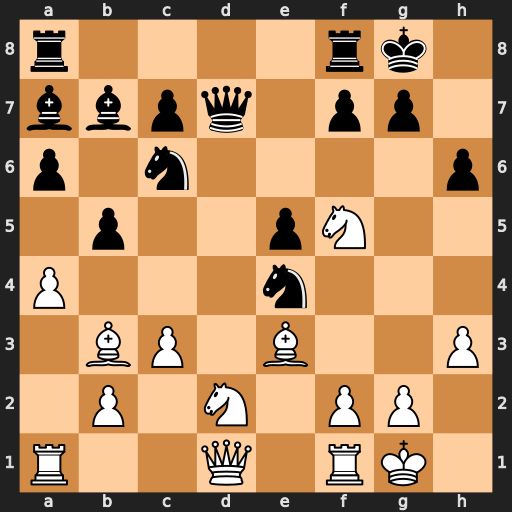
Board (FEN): r4rk1/bbpq1pp1/p1n4p/1p2pN2/P3n3/1BP1B2P/1P1N1PP1/R2Q1RK1
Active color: w
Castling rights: -
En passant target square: -
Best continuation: Qg4 Qxf5 Qxf5